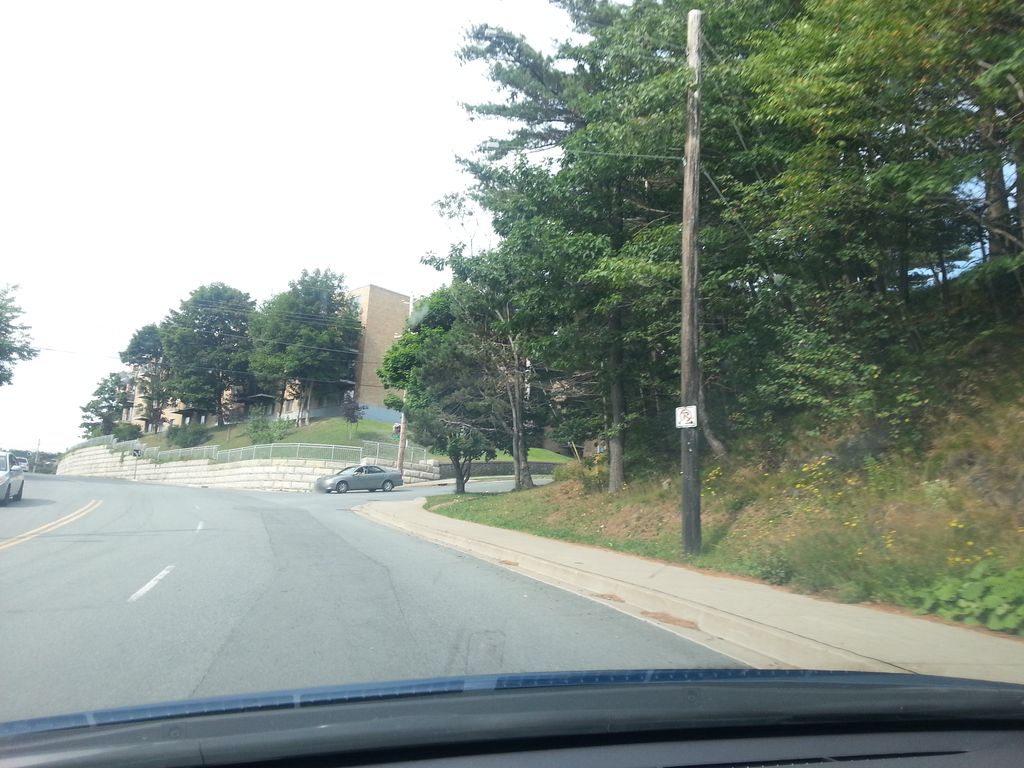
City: halifax